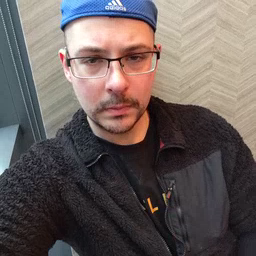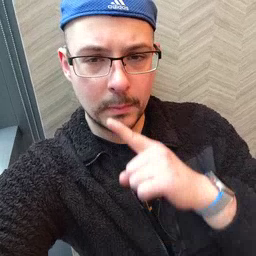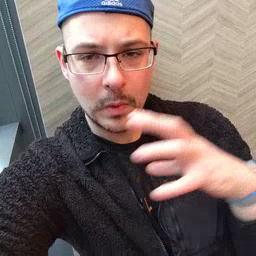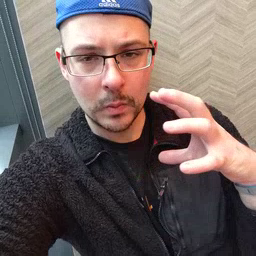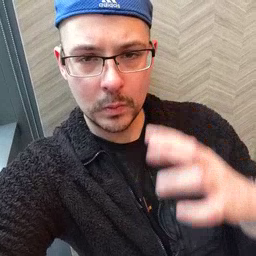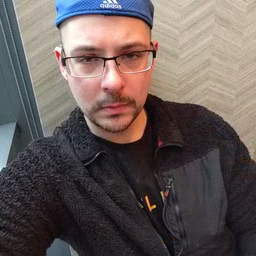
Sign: balloon